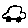
Label: car